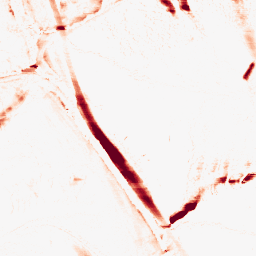
Category: morphological
Decomposition family: morphological_ellipse
Decomposition parameters: operation: opening
width: 5
height: 20
Upsampling method: sinc_hamming
Upsampling parameters: scale: 8
kernel_size: 16
Upsampling scale: 8